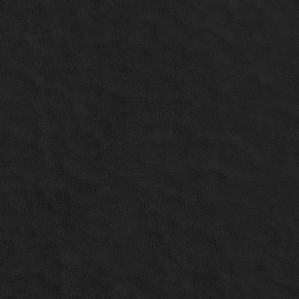
Label: non_frost